Chest X-ray:
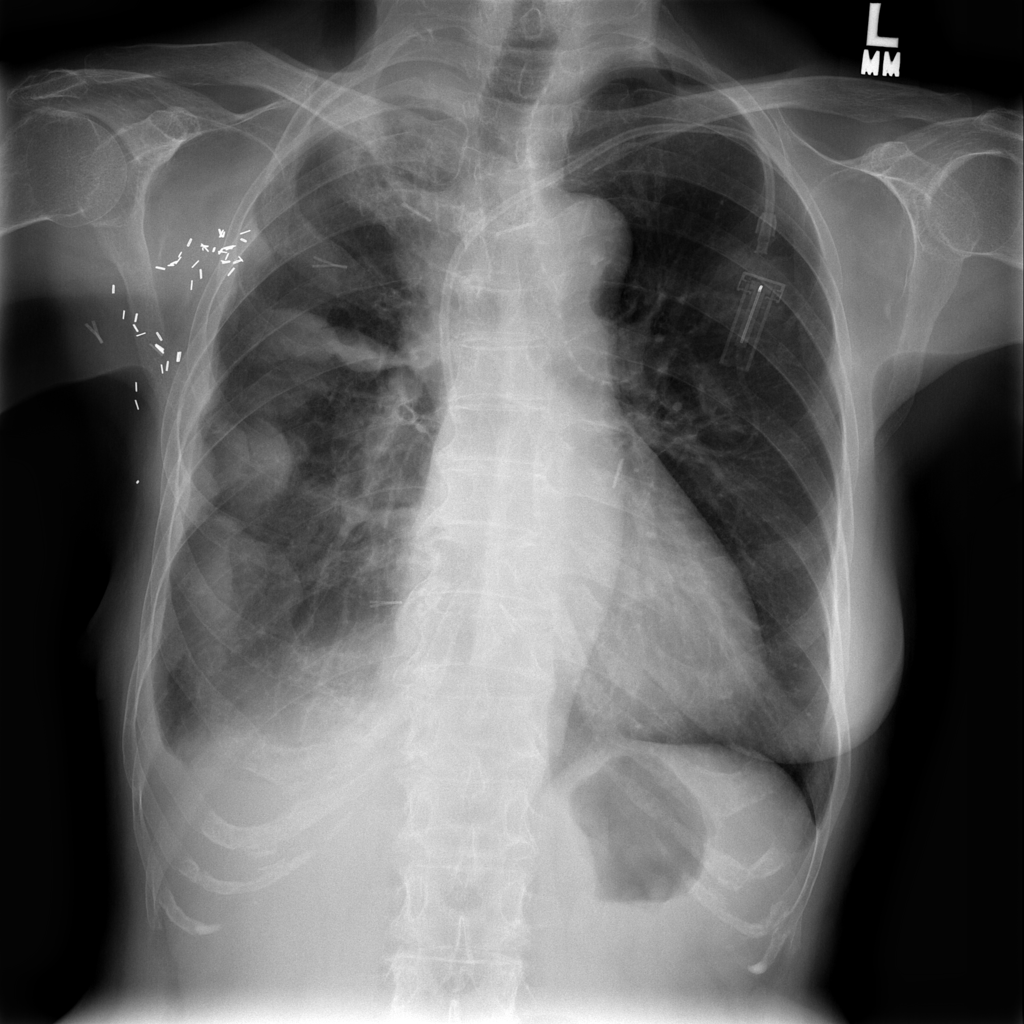
Findings: Nodule, Pleural Thickening, Consolidation
No abnormal finding: no